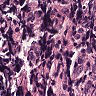
Metastatic tissue present: no